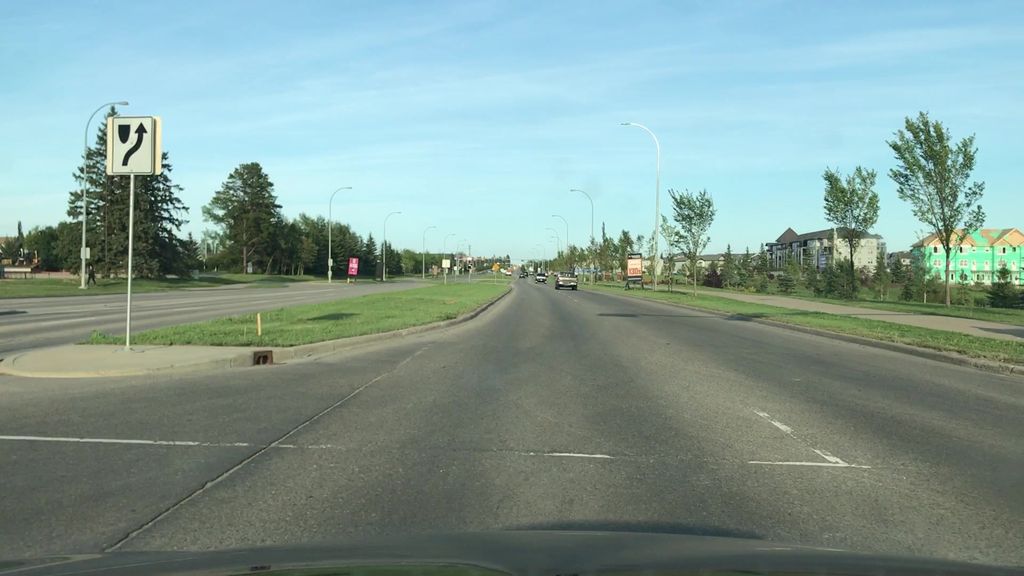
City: edmonton